Question: Hello I'm trying to figure out why i have this error
> Incorrect syntax near the keyword 'Table'.
Thx in advance
Code :
'''
using System;
using System.Collections.Generic;
using System.Data;
using System.Data.SqlClient;
using System.Linq;
using System.Web;
namespace CSGObetsAdvisor
{
public class SQLInsertData
{
public void InsertToSQL(string LoungeItemName)
{
string connectionString = @"Data Source=(LocalDB)\v11.0;AttachDbFilename=" + @"C:\Users\HP\documents\visual studio 2013\Projects\CSGObetsAdvisor\CSGObetsAdvisor\App_Data\Database.mdf" + ";Integrated Security=True";
using (SqlConnection connection = new SqlConnection(connectionString))
{
SqlCommand cmd = new SqlCommand("INSERT INTO Table (ItemID,ItemName) VALUES (@ItemIDss,@Namess)");
cmd.CommandType = CommandType.Text;
cmd.Connection = connection;
cmd.Parameters.AddWithValue("@ItemIDss", 50);
cmd.Parameters.AddWithValue("@Namess", LoungeItemName);
connection.Open();
cmd.ExecuteNonQuery();
}
}
}
}
'''
Server Explorer :

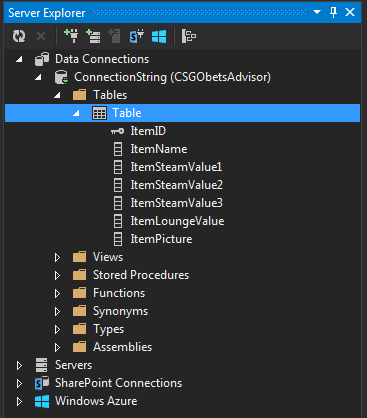
Answer: That happens because TABLE is a <URL>.
If you really need to use that name, your query should enclose TABLE in square brackets
'''
SqlCommand cmd = new SqlCommand(@"INSERT INTO [Table]
(ItemID,ItemName) VALUES
(@ItemIDss,@Namess)");
'''
I strongly suggest to change that name and use a more descriptive word for the content of that table